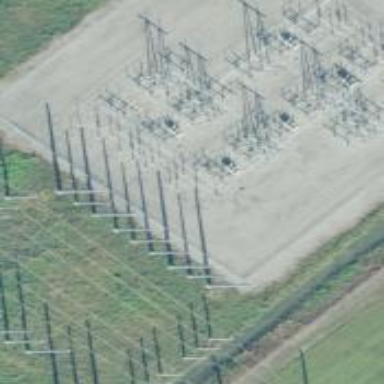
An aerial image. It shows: Switch used for power control.